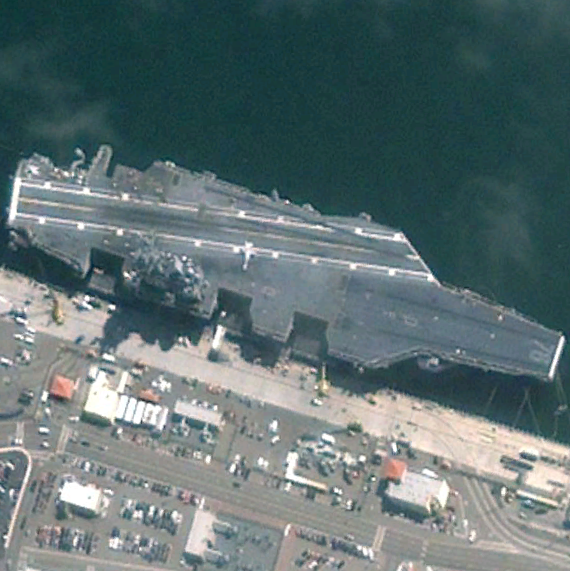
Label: aircraft_carrier